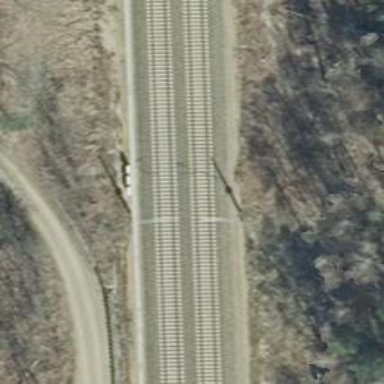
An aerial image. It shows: Milestone along the railway track with catenary mast.